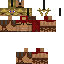
A male skeleton skin with dark skin, wearing blonde helmet dressed in a gold armor chest and brown pants, featuring a closed mouth.